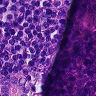
Metastatic tissue present: yes